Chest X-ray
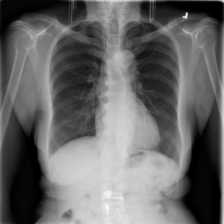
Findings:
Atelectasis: negative
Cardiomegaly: negative
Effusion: negative
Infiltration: negative
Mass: negative
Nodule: negative
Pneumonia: negative
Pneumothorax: negative
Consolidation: negative
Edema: negative
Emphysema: negative
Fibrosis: negative
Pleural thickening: negative
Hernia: negative